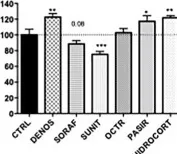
Inflammation related genes. Using qPCR. *p < 0.05; **p < 0.01; ***p < 0.001.
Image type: pathology (immunostaining)